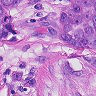
Metastatic tissue present: yes